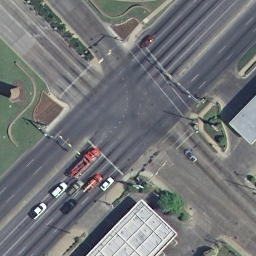
Label: intersection